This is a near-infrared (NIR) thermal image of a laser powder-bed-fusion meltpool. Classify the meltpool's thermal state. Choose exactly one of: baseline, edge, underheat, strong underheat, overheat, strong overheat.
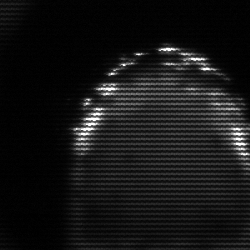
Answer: edge